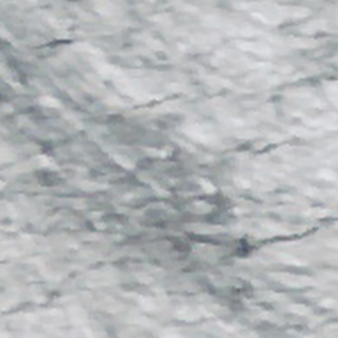
Label: other